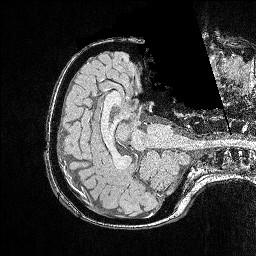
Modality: FLASH
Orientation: axial
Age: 23
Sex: female